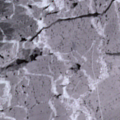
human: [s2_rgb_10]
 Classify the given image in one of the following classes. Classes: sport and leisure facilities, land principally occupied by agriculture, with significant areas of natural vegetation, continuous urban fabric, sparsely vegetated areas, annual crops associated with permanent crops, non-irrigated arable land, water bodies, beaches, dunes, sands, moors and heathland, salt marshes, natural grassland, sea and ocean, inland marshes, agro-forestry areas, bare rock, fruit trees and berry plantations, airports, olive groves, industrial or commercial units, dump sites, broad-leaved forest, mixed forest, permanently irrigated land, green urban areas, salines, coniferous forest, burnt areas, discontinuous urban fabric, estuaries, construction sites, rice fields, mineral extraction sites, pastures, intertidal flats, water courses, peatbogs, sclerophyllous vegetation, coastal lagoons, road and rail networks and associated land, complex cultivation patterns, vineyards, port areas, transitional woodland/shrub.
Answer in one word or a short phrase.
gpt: sea and ocean